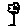
Label: flower